Question: I need to render HTML file from server in my application which is built using Angular. I display table of contents in the left nav and need to render HTML file at the right side on click of each file in left nav. In summary i have following three block in my application.
1. Left nav to render Table of Contents. I have used angular directive to render table of contents where data is coming from server in json format.
2. In the right side; i at the top need to render HTML file coming from server.
3. In the right side; at bottom I use angular directive to render the list of comments.
For #2; I am not sure if i should use '<iframe>' or I have any other solution as well. Following image can help to explain my requirement.

Looking for advice. Please ignore if this is silly query.
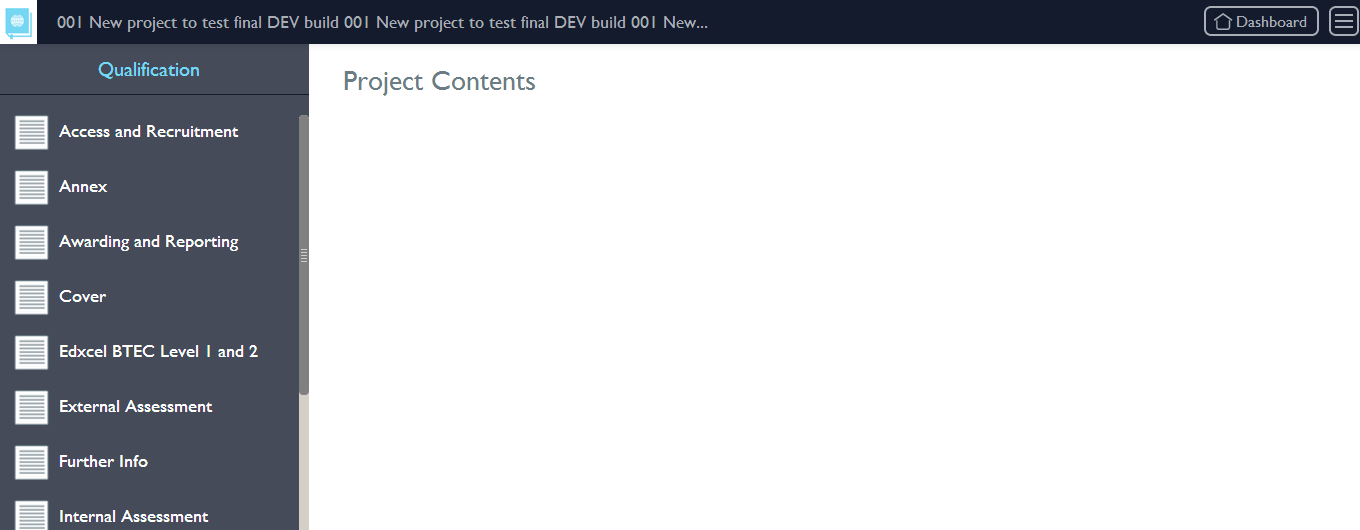
Answer: Is this what you have in mind? <URL>.
This has links in the left column that when clicked, will load the corresponding html file into the right column.
'''
<div class="left">
<p>Click a filename to display.</p>
<a ng-repeat="file in files" ng-click="showFile(file)">{{file}}</a>
</div>
<div class="right">
<div ng-include="current"></div>
</div>
'''
and the js:
'''
var app = angular.module('myApp', []);
app.controller('myCtrl', function($scope) {
$scope.files = [
'foo.html',
'bar.html',
'baz.html'
];
$scope.current = $scope.files[0];
$scope.showFile = function(file) {
$scope.current = file;
}
});
'''